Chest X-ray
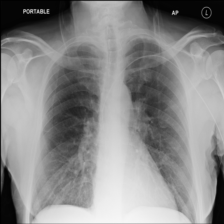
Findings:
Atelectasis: negative
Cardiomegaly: negative
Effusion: negative
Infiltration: negative
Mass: negative
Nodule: negative
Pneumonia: negative
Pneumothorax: negative
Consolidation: negative
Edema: negative
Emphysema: negative
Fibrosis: negative
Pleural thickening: negative
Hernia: negative